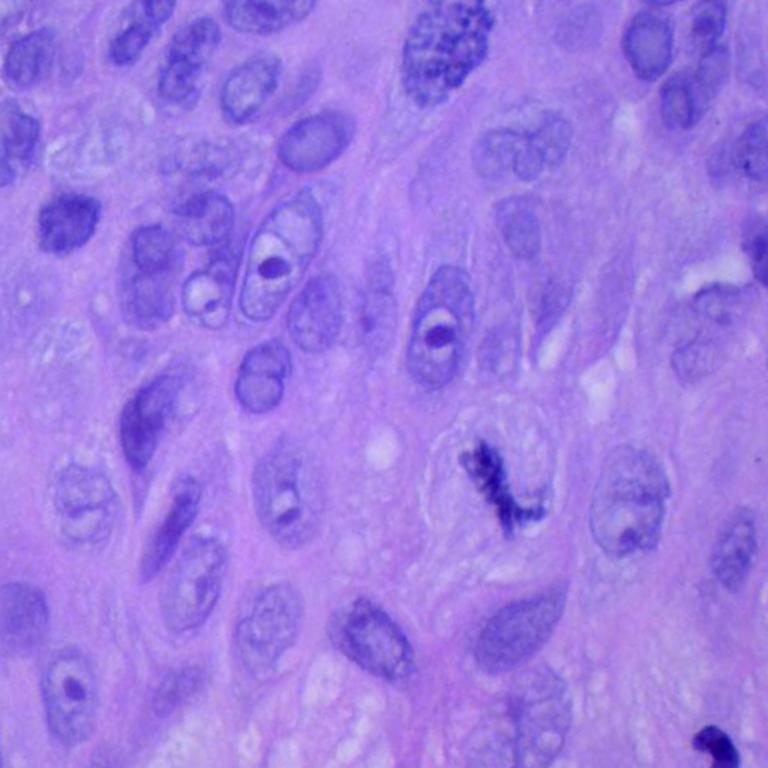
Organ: lung
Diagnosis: squamous carcinomas